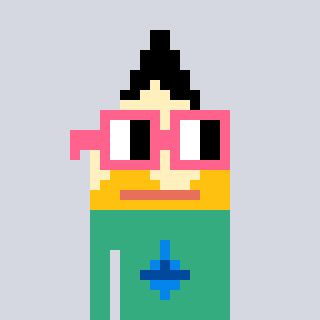
a pixel art character with square pink glasses, a pencil-shaped head and a teal-colored body on a cool background